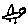
Label: bird